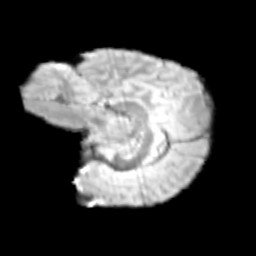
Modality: T2w
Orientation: sagittal
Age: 11
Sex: male
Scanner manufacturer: siemens
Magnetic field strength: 3 T
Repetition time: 3.8 s
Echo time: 0.07 s